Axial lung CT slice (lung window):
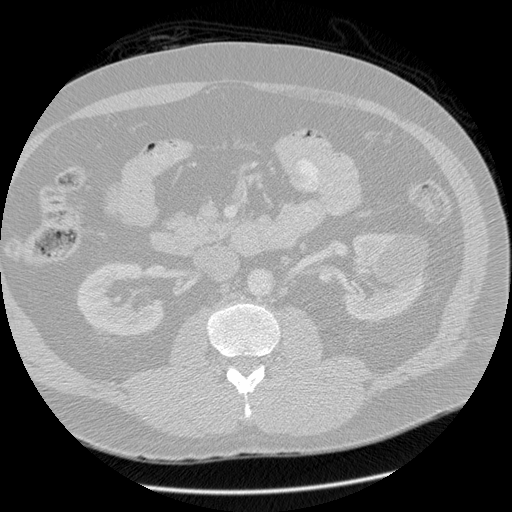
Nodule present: no